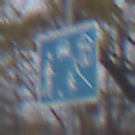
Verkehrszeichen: BeginnVerkehrsberuhigterBereich
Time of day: MorningAfternoon
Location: Outdoor (Nature)
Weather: Overcast
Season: NotSpecified
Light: Natural